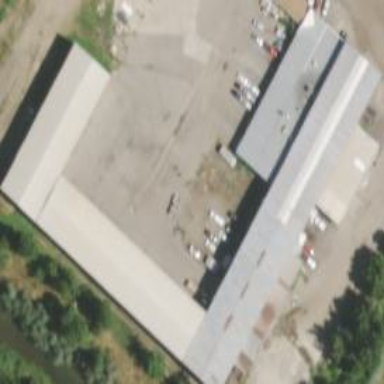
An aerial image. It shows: Warehouse.